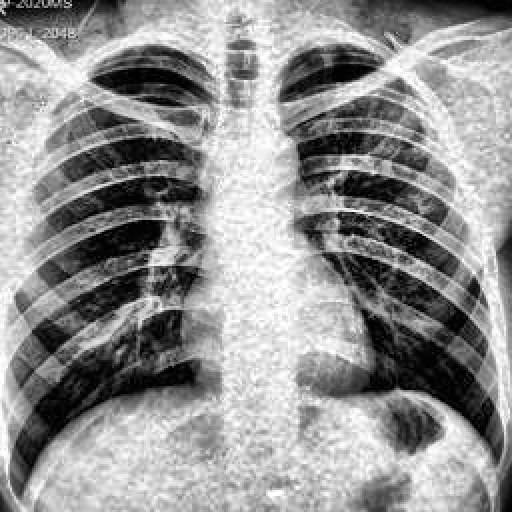
Finding: TUBERCULOSIS